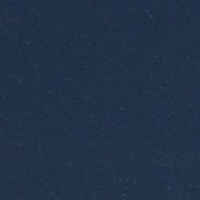
EUNIS habitat code: 14
Species observed at this site:
Emberiza cia
Ptyonoprogne rupestris
Regulus regulus